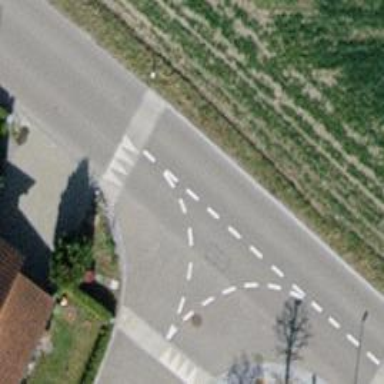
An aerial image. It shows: Traffic calming table.